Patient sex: M
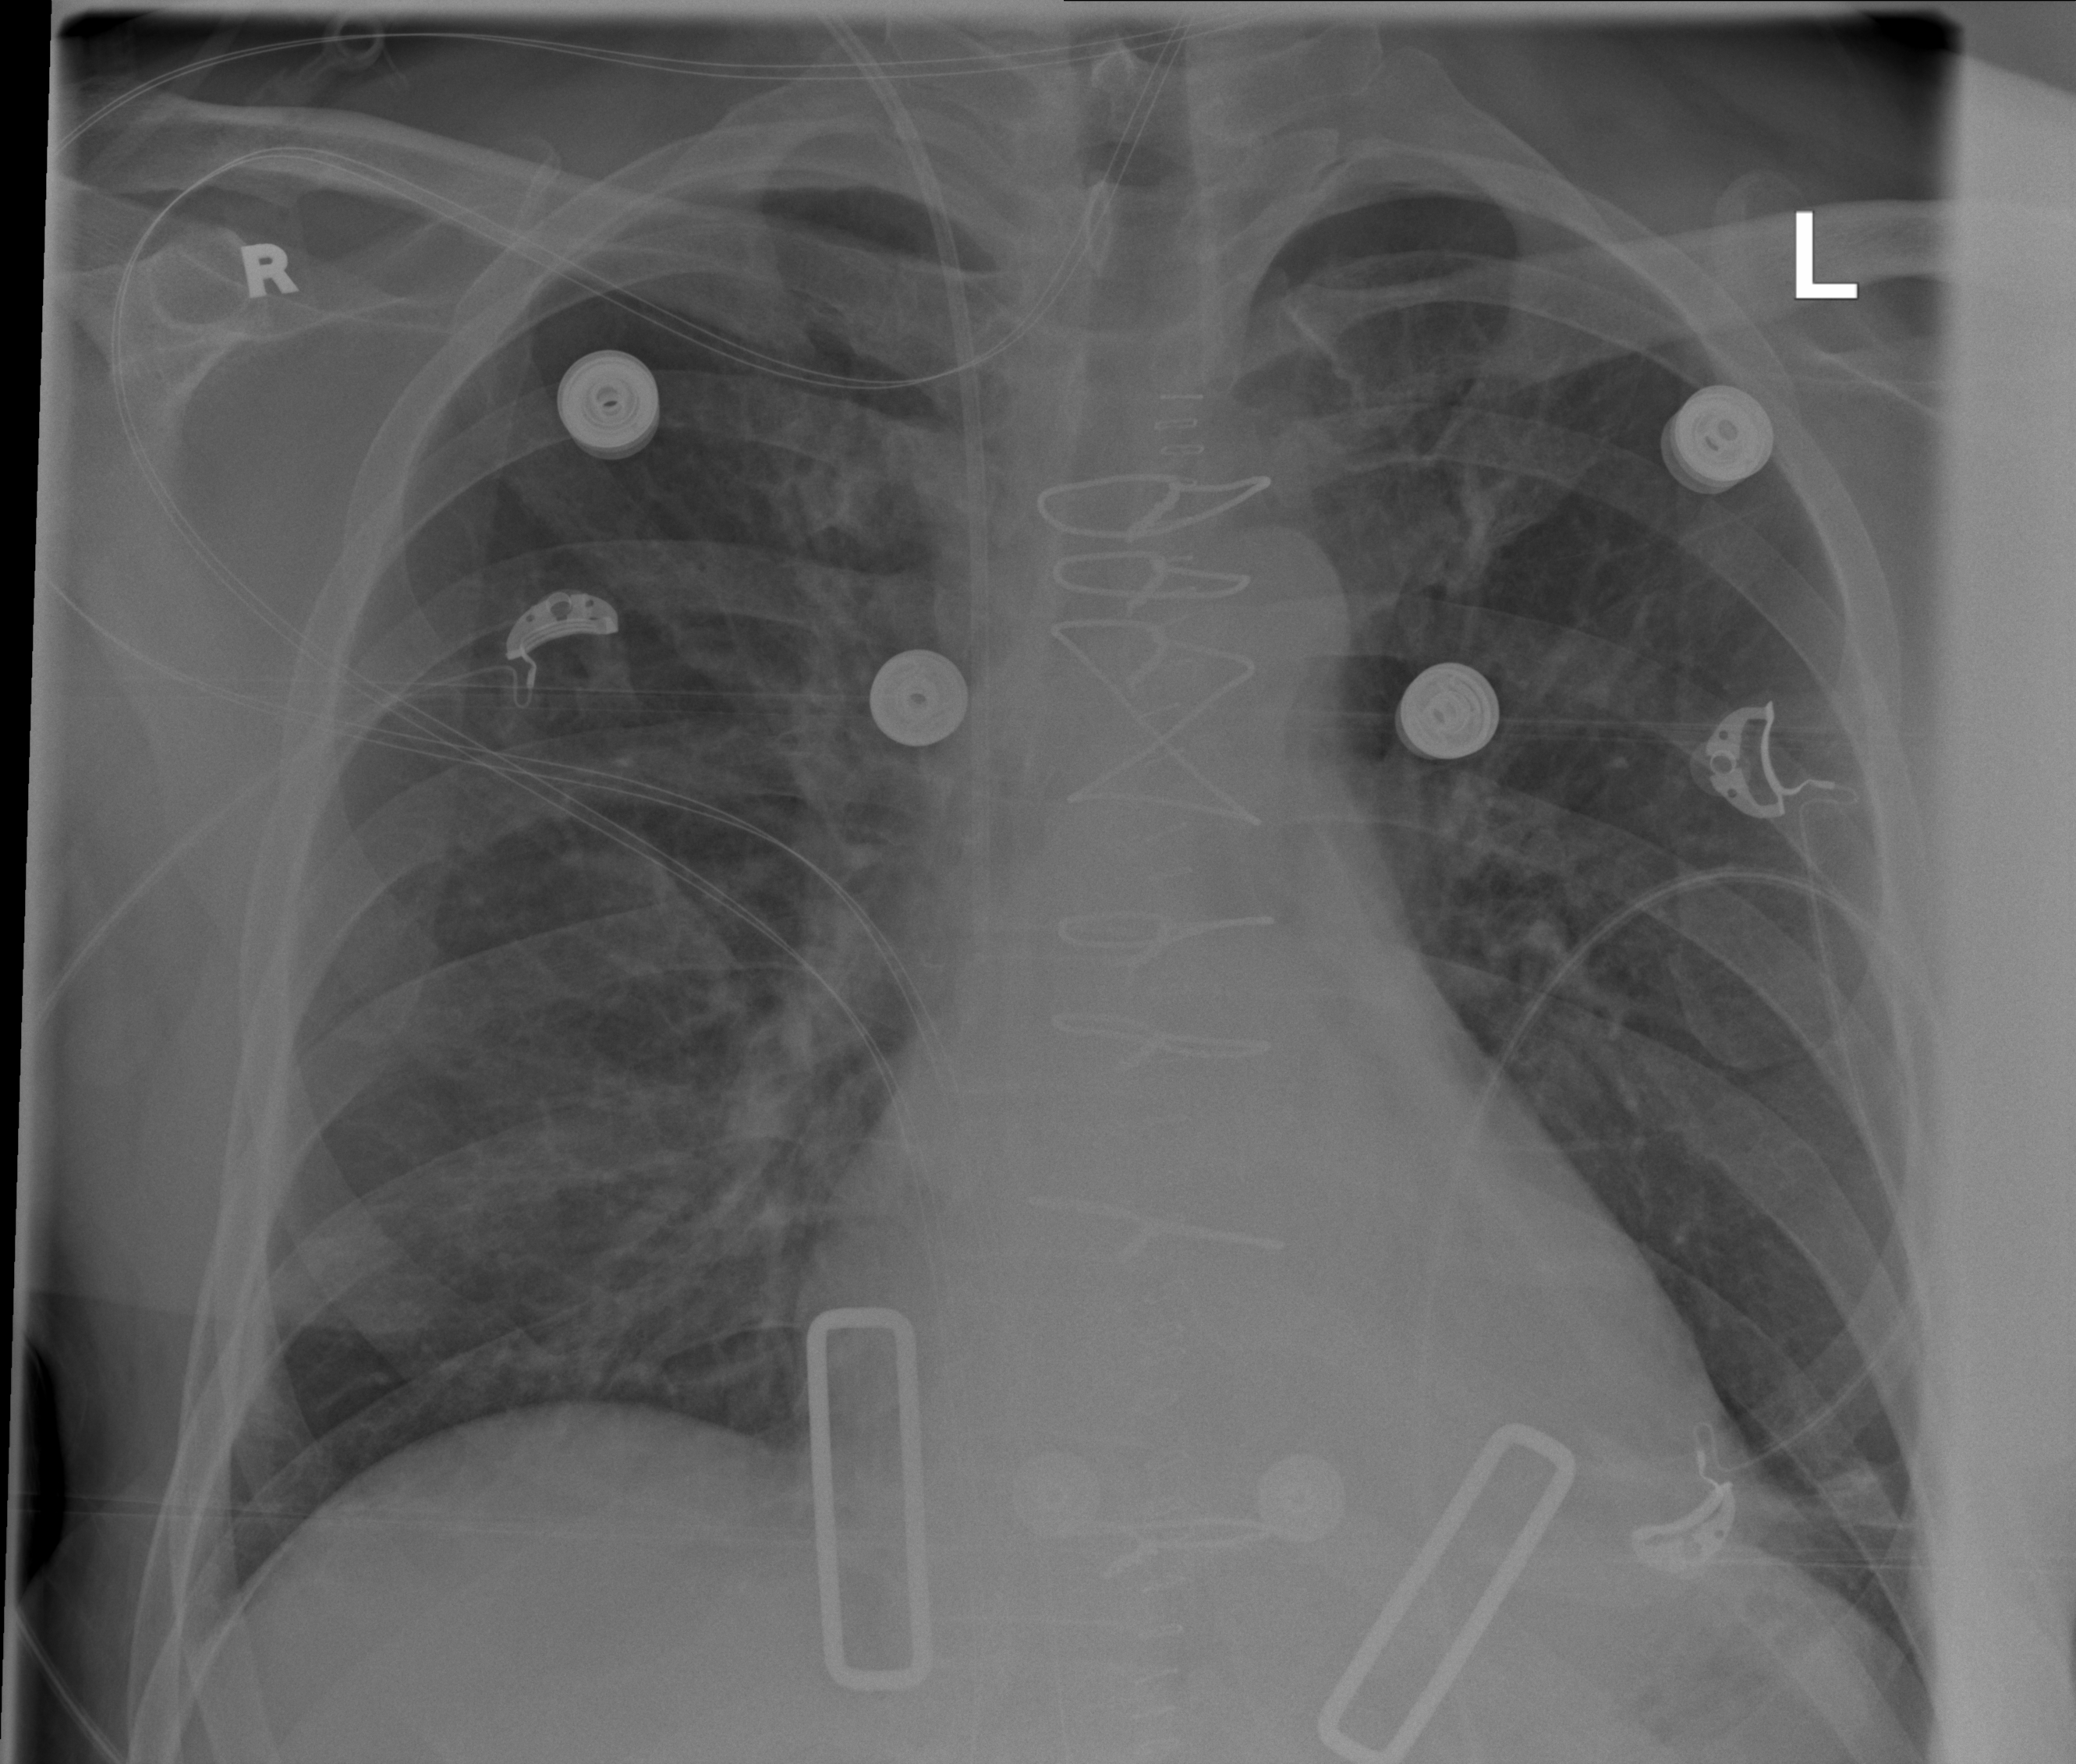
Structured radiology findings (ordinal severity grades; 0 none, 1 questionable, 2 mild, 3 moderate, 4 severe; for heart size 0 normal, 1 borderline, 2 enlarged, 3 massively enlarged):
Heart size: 1
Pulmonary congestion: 1
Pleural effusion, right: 0
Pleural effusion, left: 0
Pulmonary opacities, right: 1
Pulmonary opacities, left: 1
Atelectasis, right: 0
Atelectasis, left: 1